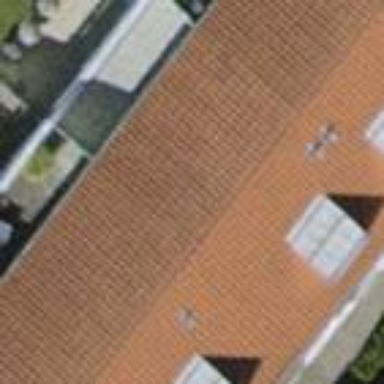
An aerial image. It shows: Terrace-style building with gabled roof.